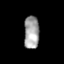
Tissue: prostate
Cell type: T cells
Senescence score: 0.3608
Nuclear area (px): 484
Mean DAPI intensity: 163.963